高二 · 组合几何学
（2013 陕西）在如图所示的锐角三角形空地中, 欲建一个面积不小于 $300 m^{2}$ 的内接矩形花园(阴影部分),

则其边长 $x($ 单位 $m)$ 的取值范围是

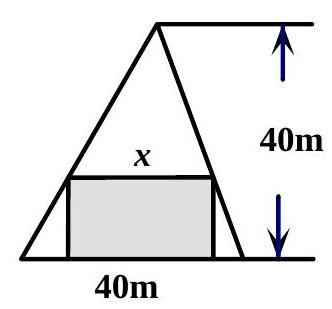
A. $[15,20]$
B. $[12,25]$
C. $[10,30]$
D. $[20,30]$
答案: C
解析: 如图 $\triangle A D E \backsim \triangle A B C$, 设矩形的另一边长为 $y$, 则 $\frac{S_{\triangle A D E}}{S_{\triangle A B C}}=\left(\frac{40-y}{40}\right)^{2}$,

所以 $y=40-x$, 又 $x y \geqslant 300$, 所以 $x(40-x) \geqslant 300$, 即 $x^{2}-40 x+300 \leq 0$, 解得 $10 \leqslant x \leqslant 30$.